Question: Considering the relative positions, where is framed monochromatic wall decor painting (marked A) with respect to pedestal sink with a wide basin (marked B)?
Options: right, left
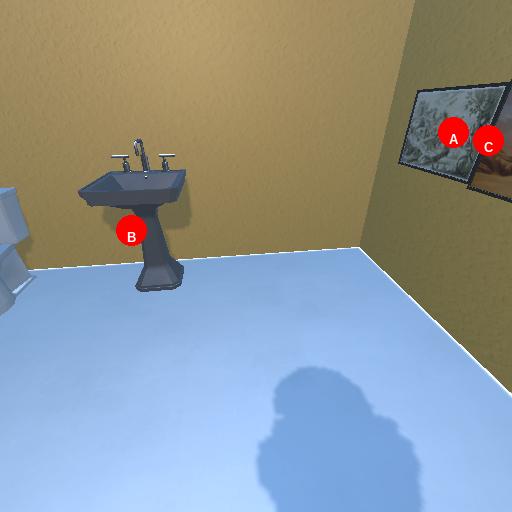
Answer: right